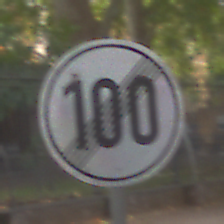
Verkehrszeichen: EndeGeschwindigkeit100
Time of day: MorningAfternoon
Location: Outdoor (Urban)
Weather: Overcast
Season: NotSpecified
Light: Natural